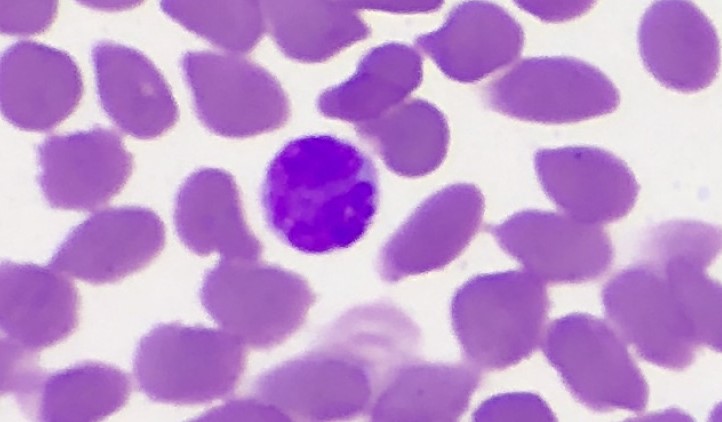
White blood cell type: Lymphocyte